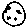
Label: moon